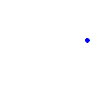
Particle: pion